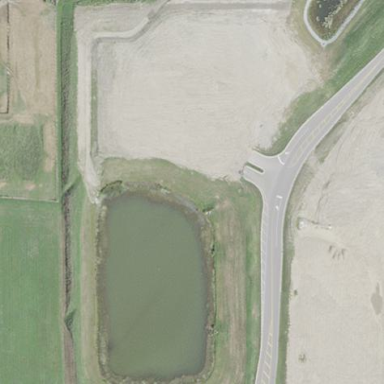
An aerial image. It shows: Pond with natural water.